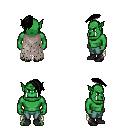
a pixel art fantasy rpg character, male body template, orc, green skin, gray tattered cape, teal pants, black long mohawk hairstyle, black shoes, four views (front, back, left, right), 2x2 character sprite sheet, small pixel art, hard edges, no anti-aliasing